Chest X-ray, PA view. Patient: 44 years old, sex F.
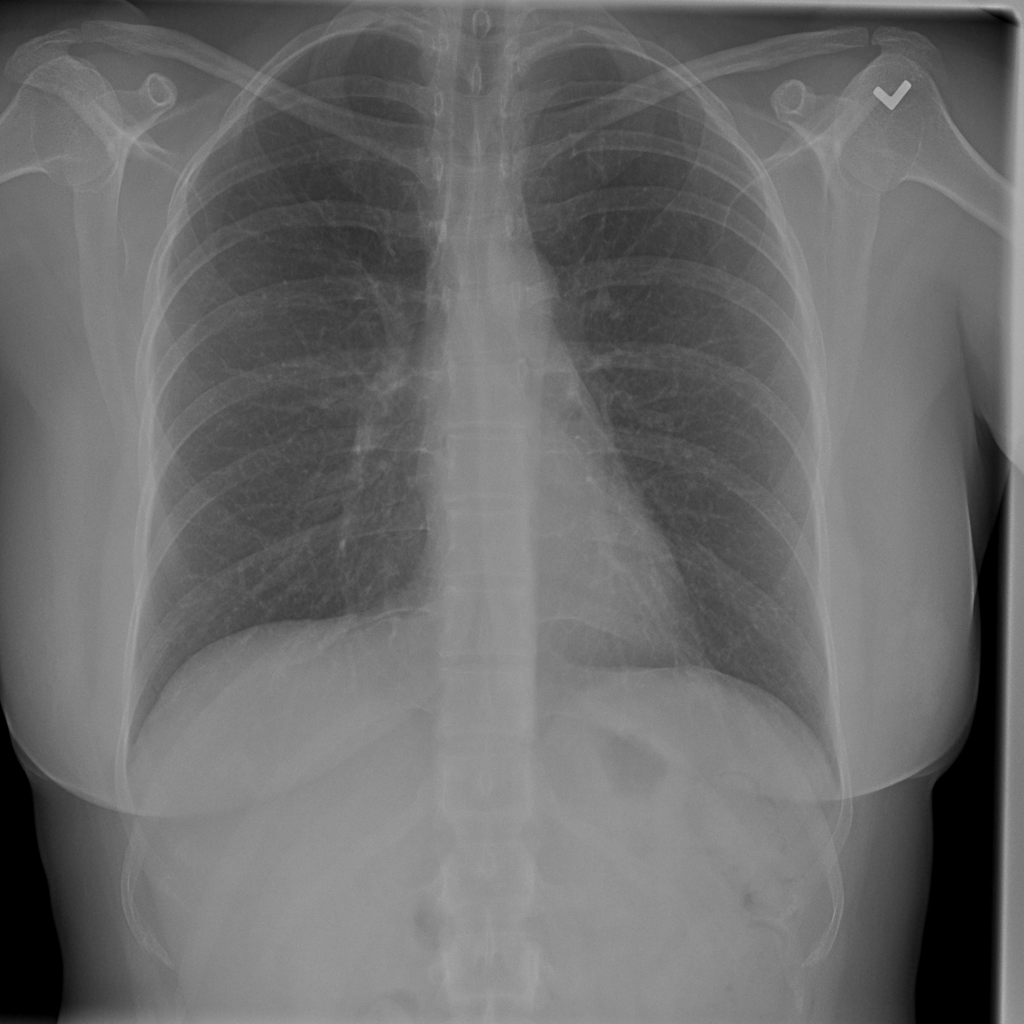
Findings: No Finding